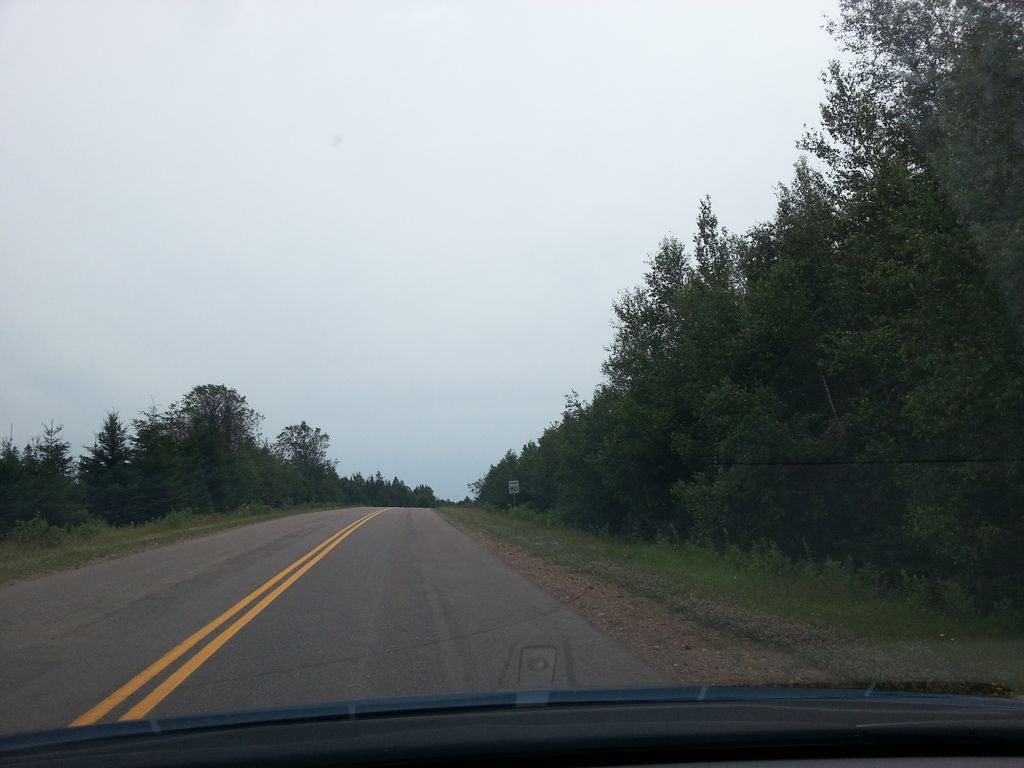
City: charlottetown